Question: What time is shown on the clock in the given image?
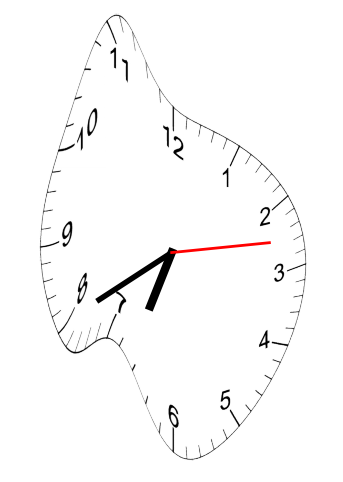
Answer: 06:40:13